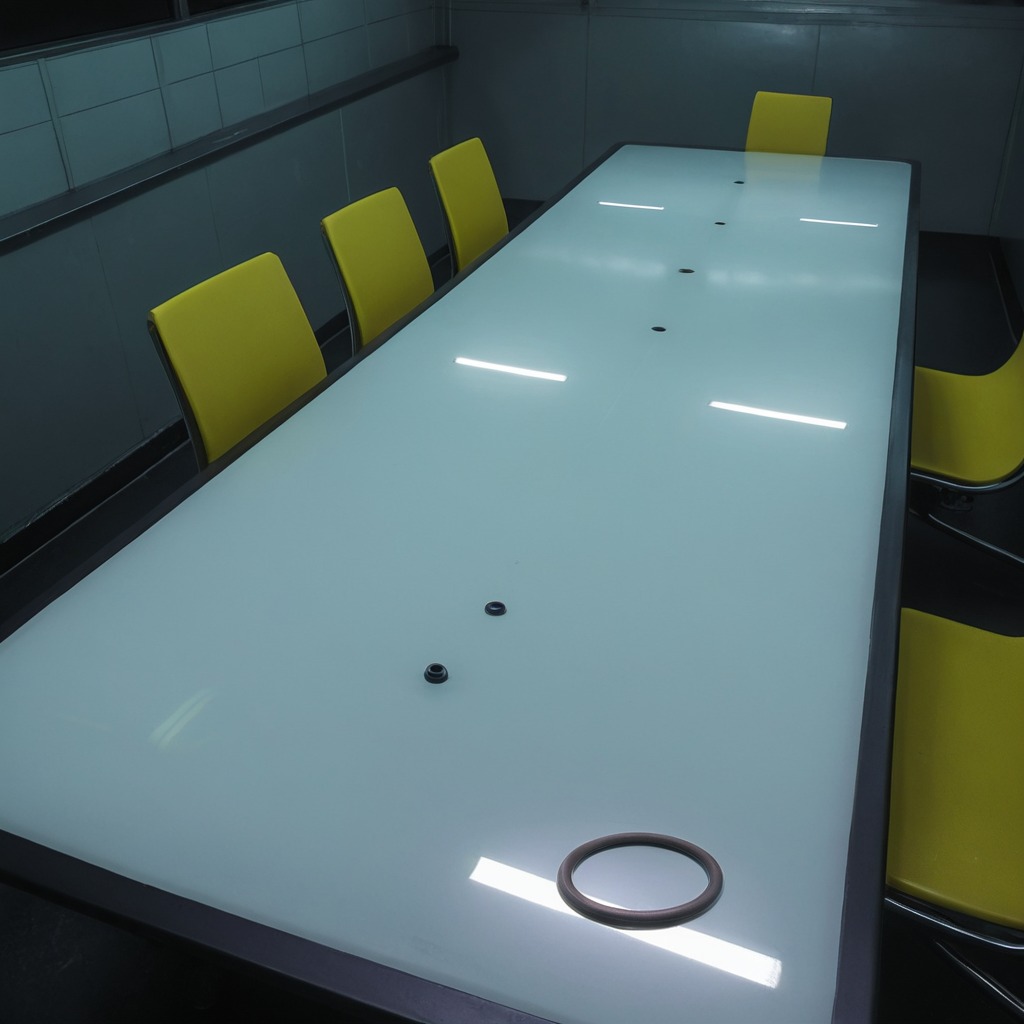
A rubber O-ring is lying on the table in the railway signal maintenance room.